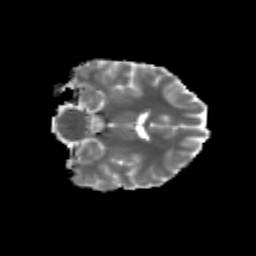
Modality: MD
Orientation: coronal
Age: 24
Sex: female
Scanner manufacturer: siemens
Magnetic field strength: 3 T
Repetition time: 3.5 s
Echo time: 0.125 s